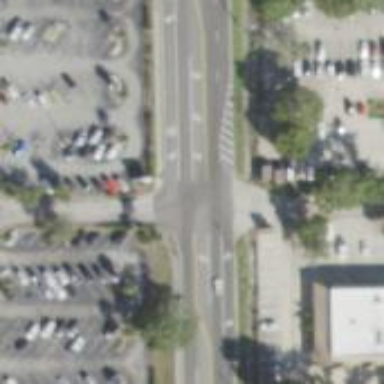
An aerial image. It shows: Marked crossing on footway.